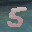
Label: 5